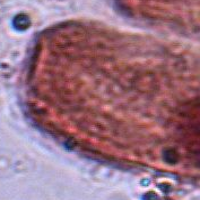
Label: prophase